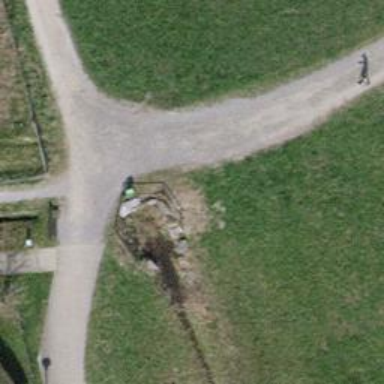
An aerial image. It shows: Compacted footway.